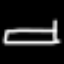
Label: bed